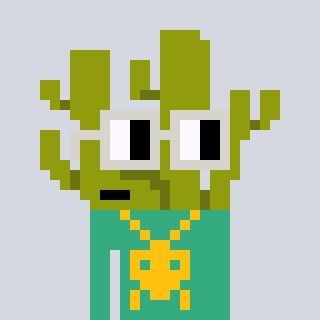
a pixel art character with square light gray glasses, a cactus-shaped head and a teal-colored body on a cool background